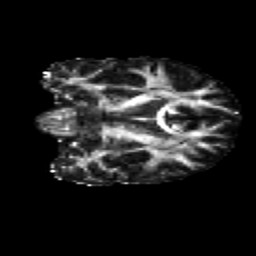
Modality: FA
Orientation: coronal
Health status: healthy
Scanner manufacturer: siemens
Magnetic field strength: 3 T
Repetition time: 12 s
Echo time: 0.092 s